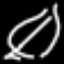
Label: leaf